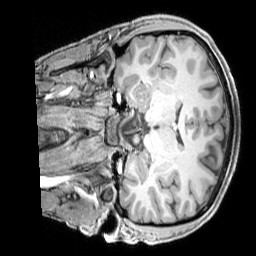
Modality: T1w
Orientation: coronal
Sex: male
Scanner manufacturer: siemens
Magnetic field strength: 3 T
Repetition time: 2.3 s
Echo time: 0.00226 s